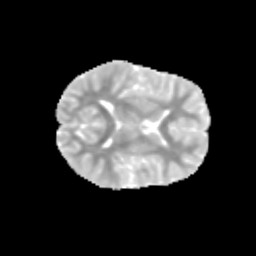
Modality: MD
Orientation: axial
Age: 9
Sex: female
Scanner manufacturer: siemens
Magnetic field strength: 3 T
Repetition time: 3.8 s
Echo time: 0.07 s